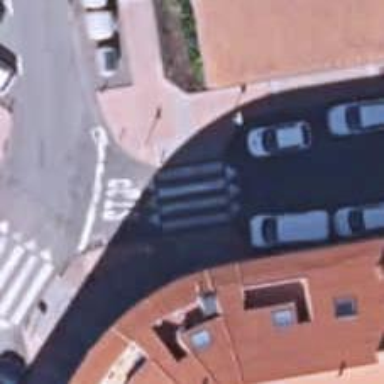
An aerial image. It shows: Marked footway crossing with traffic calming table.